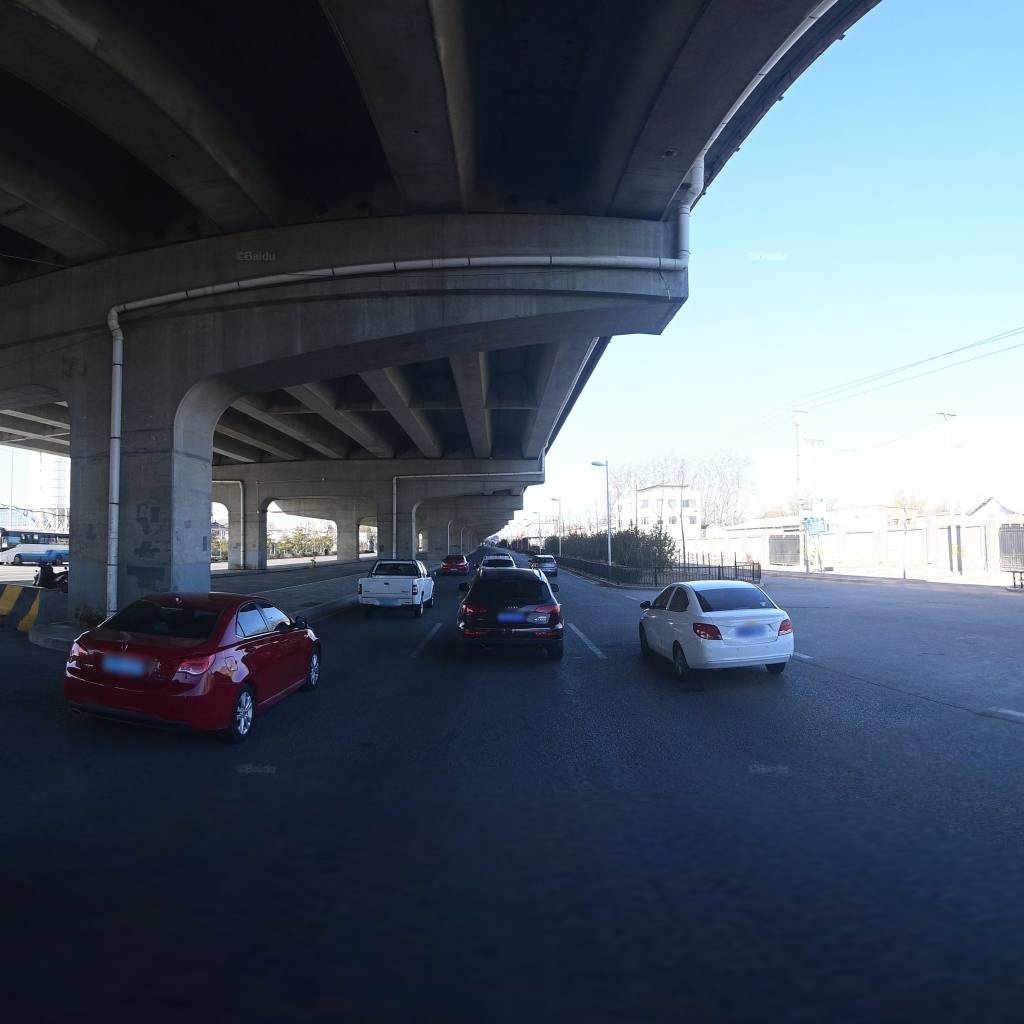
Region: Chaoyang
Road damage annotations: longitudinal crack